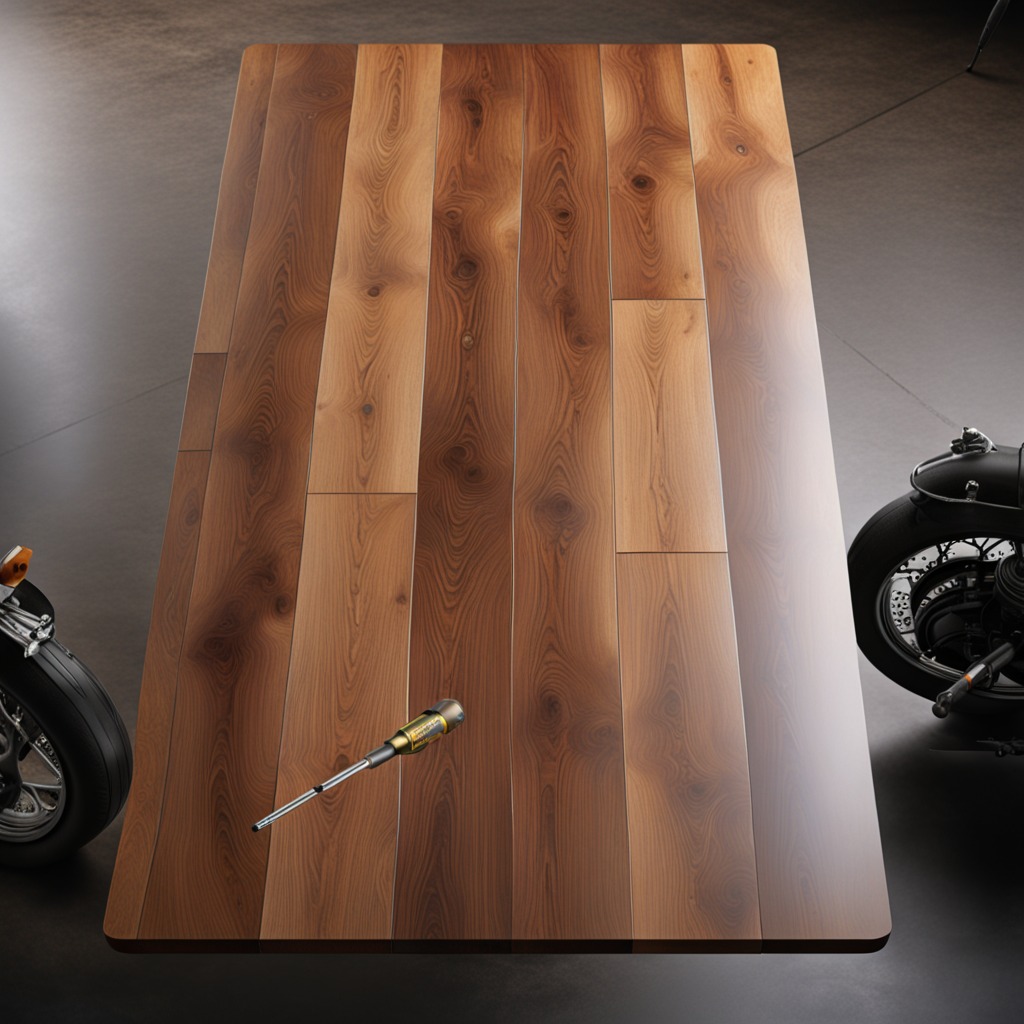
A screwdriver lies on an oil-spilled wooden table in a vintage motorcycle garage.